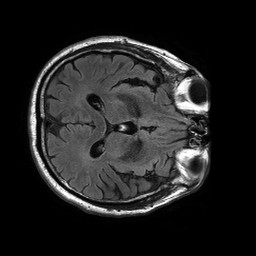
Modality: FLAIR
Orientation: axial
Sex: male
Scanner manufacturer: philips
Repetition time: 11 s
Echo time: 0.125 s